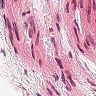
Metastatic tissue present: no